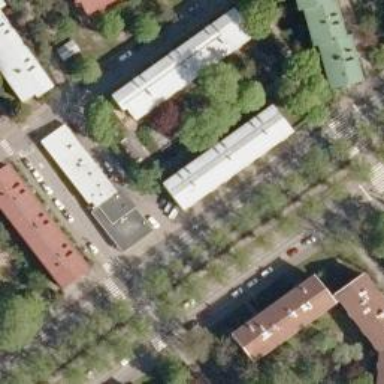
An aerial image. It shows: Footway.